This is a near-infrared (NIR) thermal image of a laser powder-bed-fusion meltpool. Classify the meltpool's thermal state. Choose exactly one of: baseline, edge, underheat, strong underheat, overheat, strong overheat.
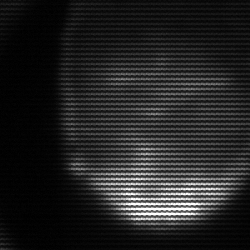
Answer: edge